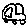
Label: car